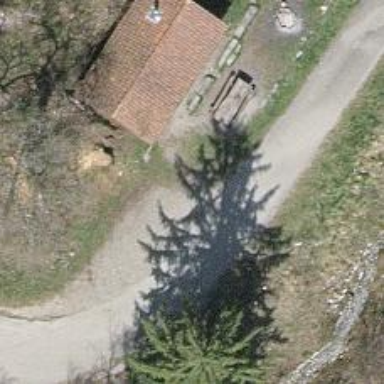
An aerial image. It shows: Picnic shelter designed for outdoor gatherings.